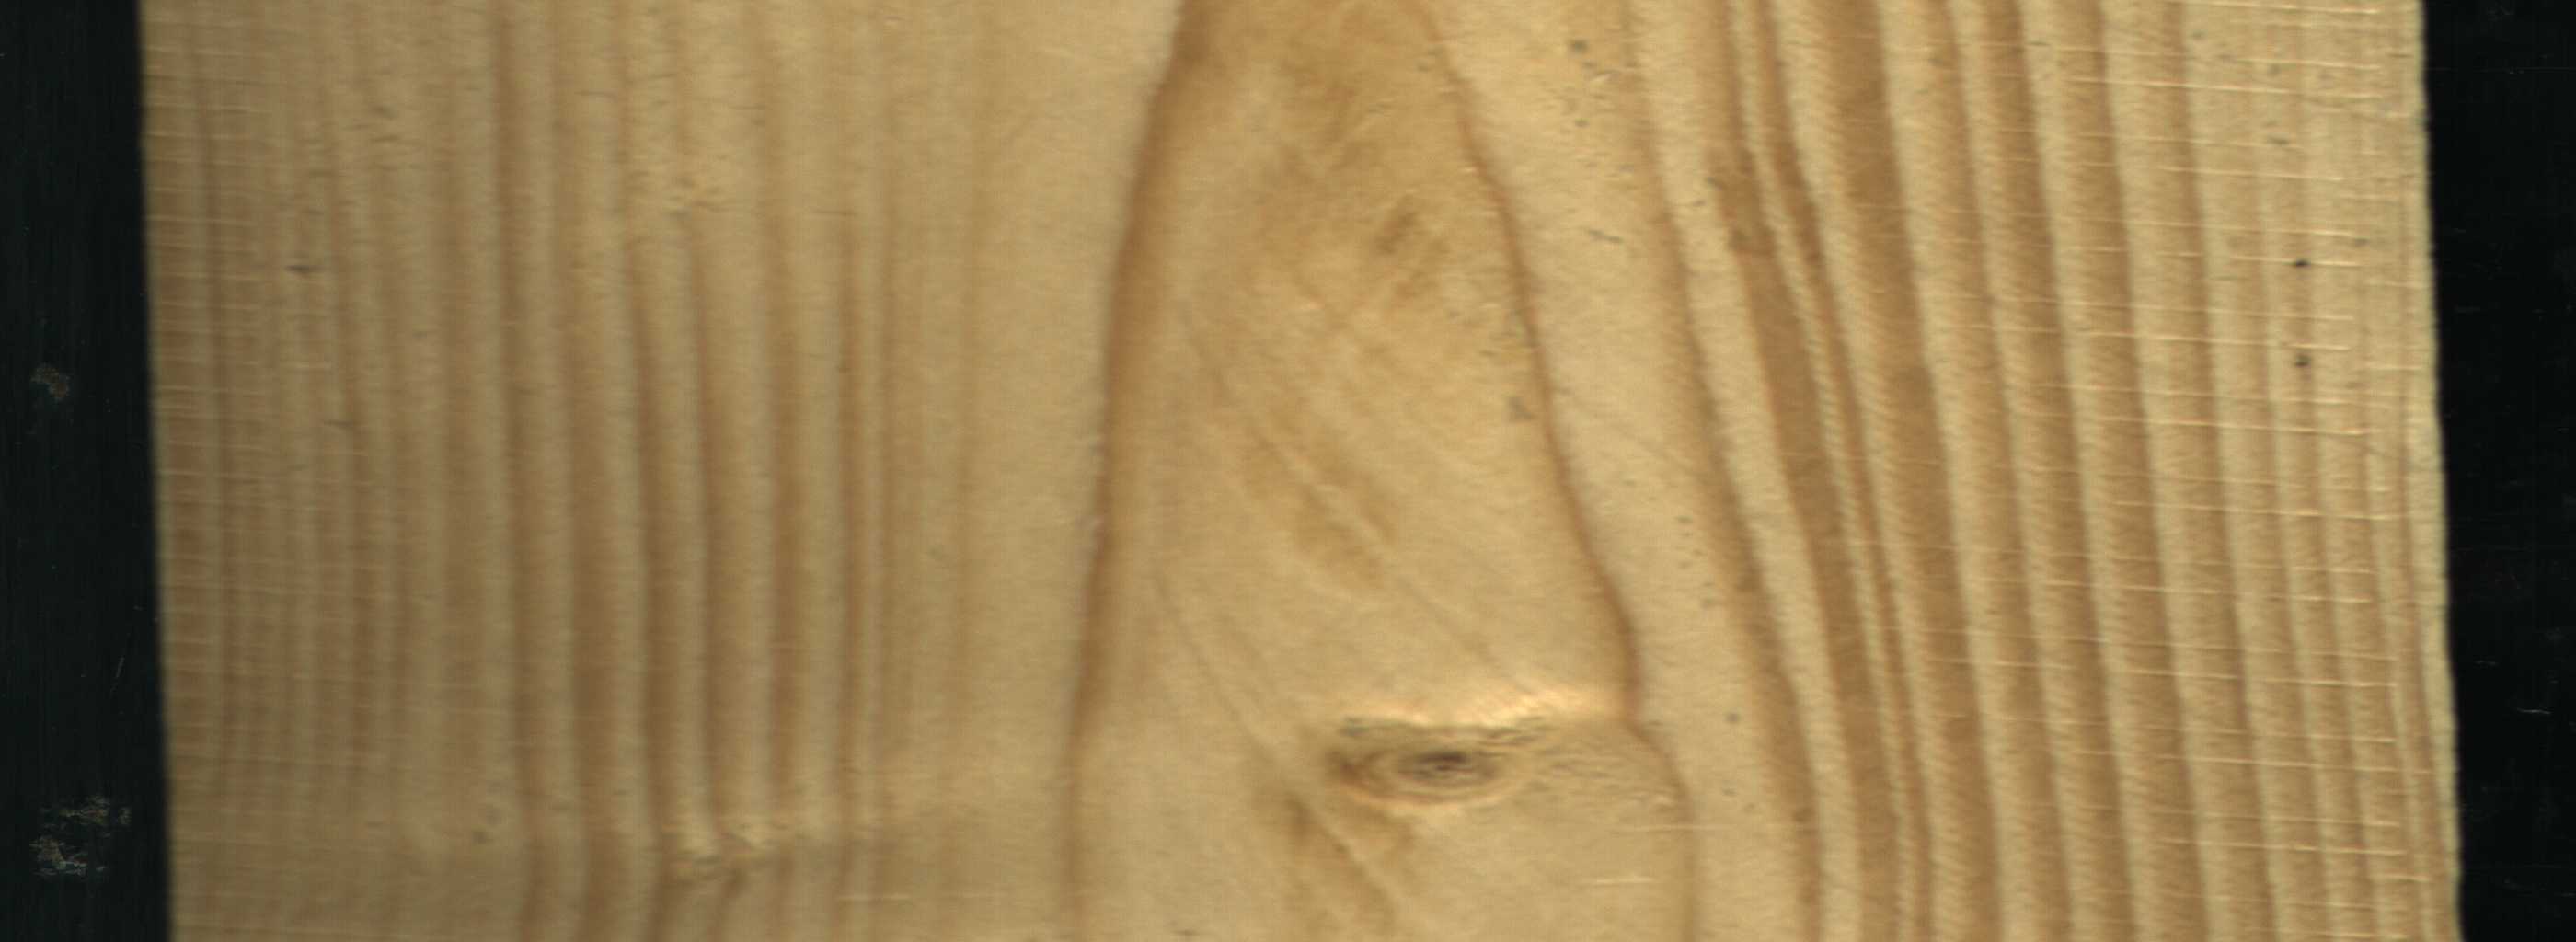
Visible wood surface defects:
Live_Knot